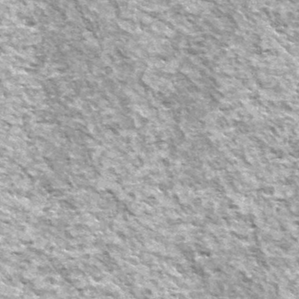
Label: frost